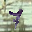
Label: 7